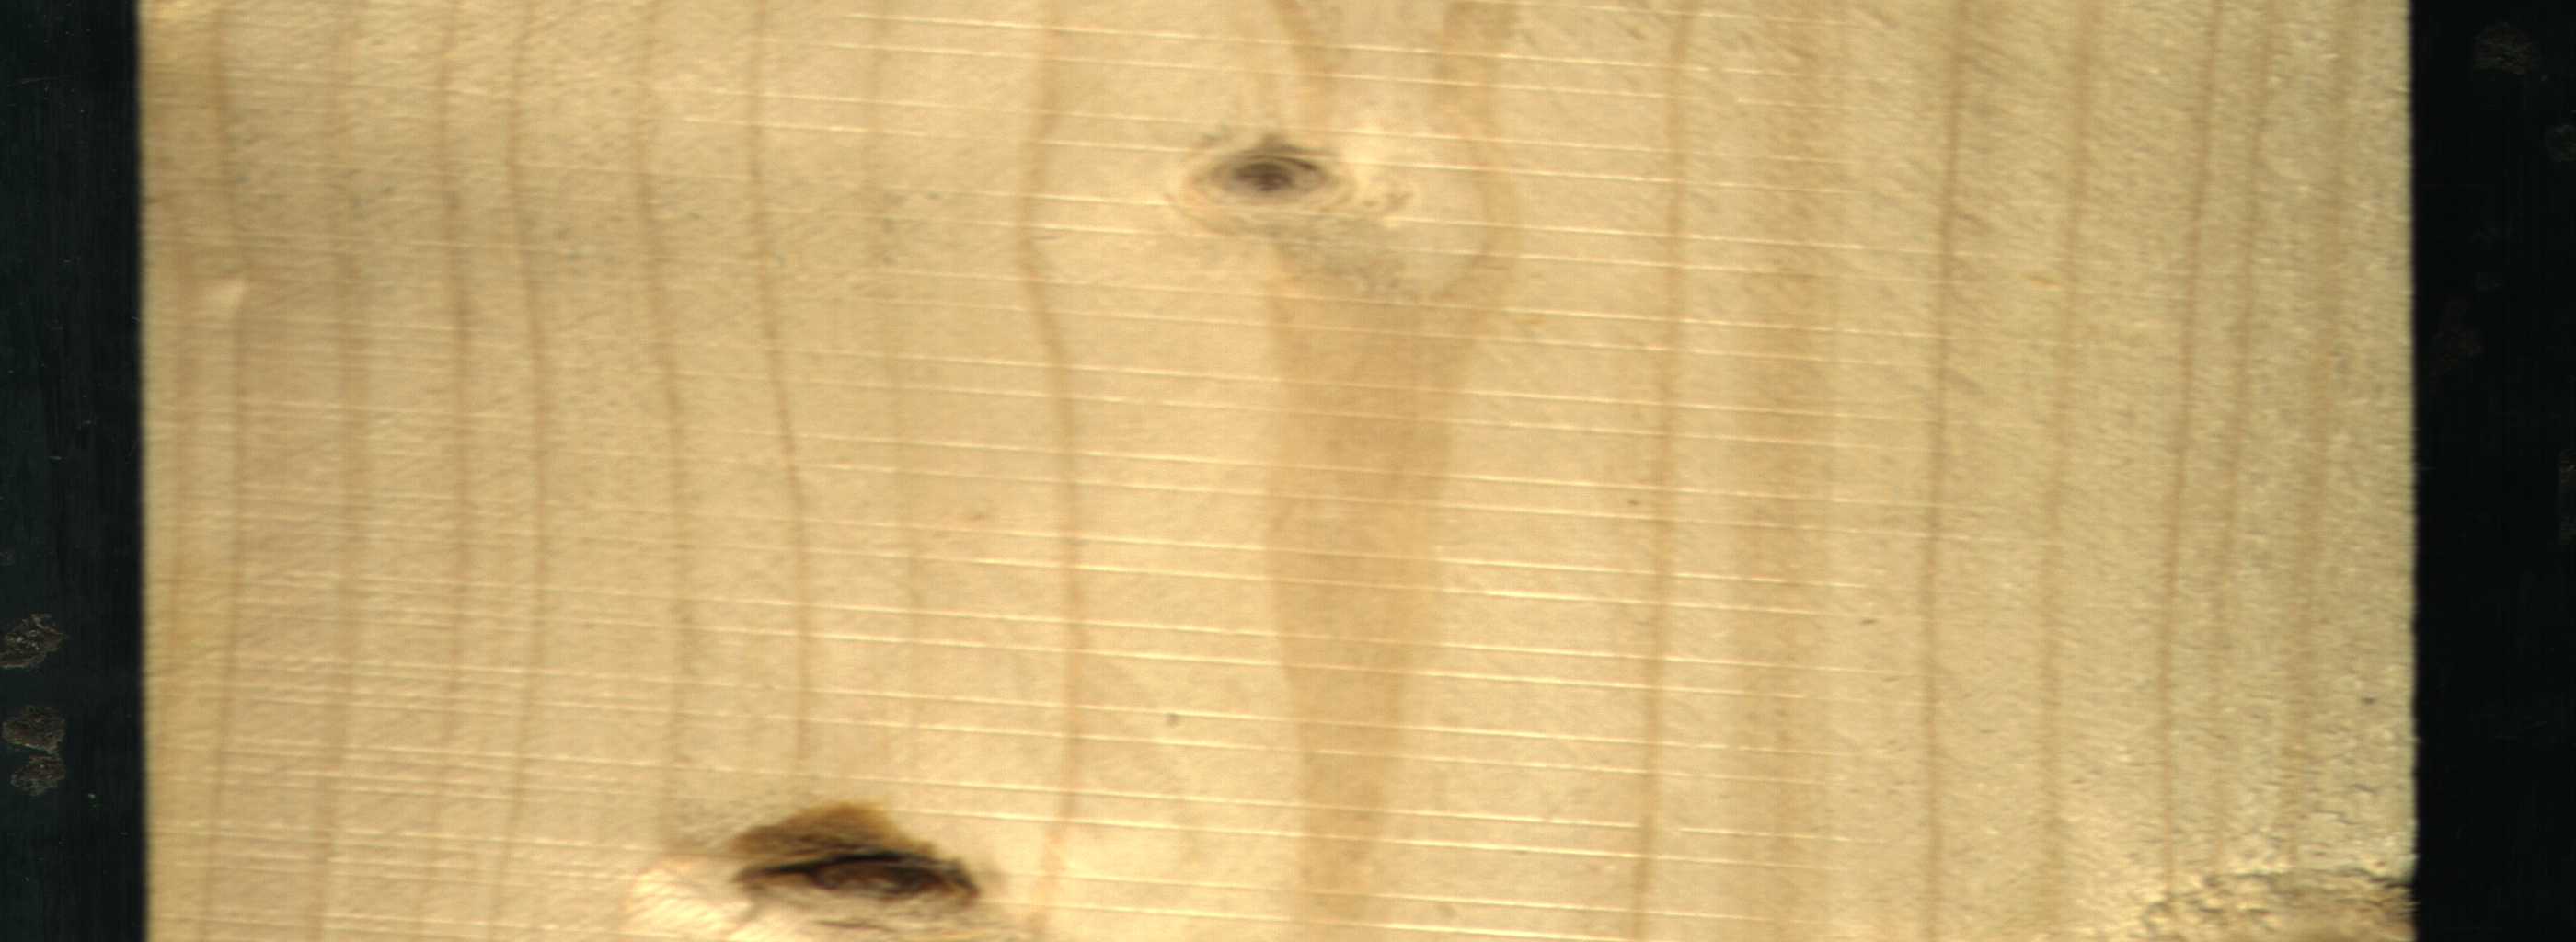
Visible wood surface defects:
Dead_Knot
Live_Knot